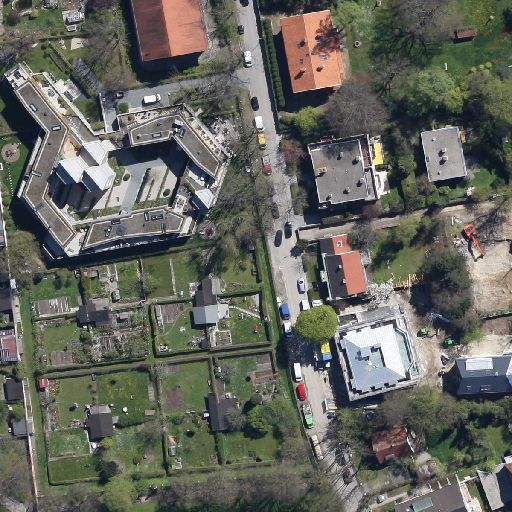
Referring expression: heavy-duty vehicle in the parking area